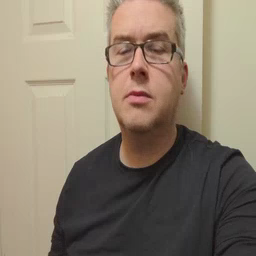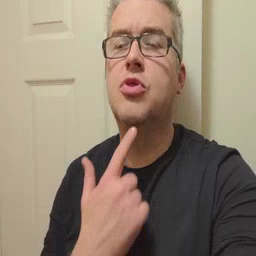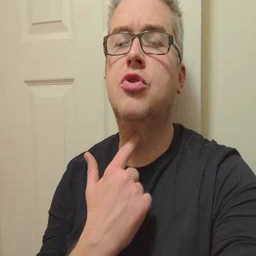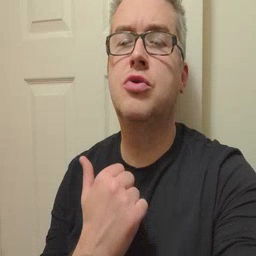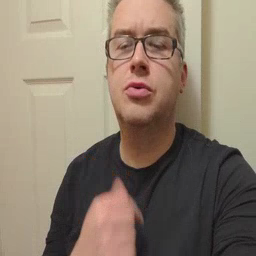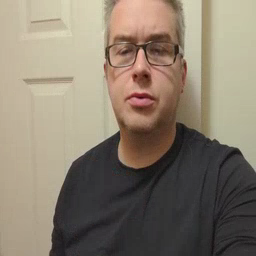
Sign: thirsty